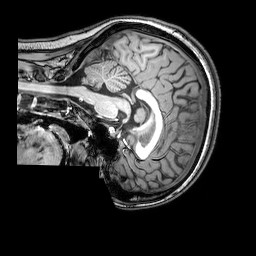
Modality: T1w
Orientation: sagittal
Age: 20
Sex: female
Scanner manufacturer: philips
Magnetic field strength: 3 T
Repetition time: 0.008113 s
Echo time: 0.003709 s